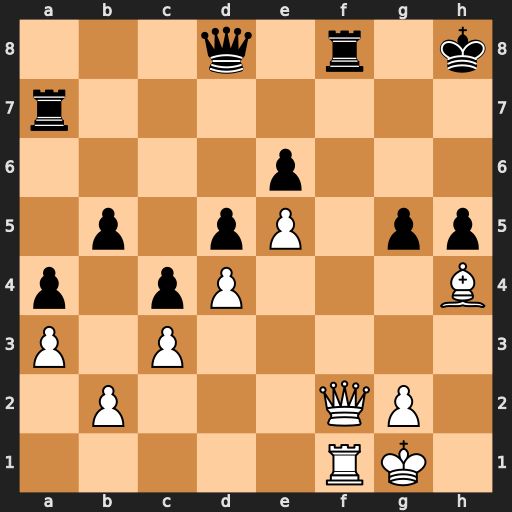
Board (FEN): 3q1r1k/r7/4p3/1p1pP1pp/p1pP3B/P1P5/1P3QP1/5RK1
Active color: w
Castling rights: -
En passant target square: -
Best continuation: Qxf8+ Qxf8 Rxf8+